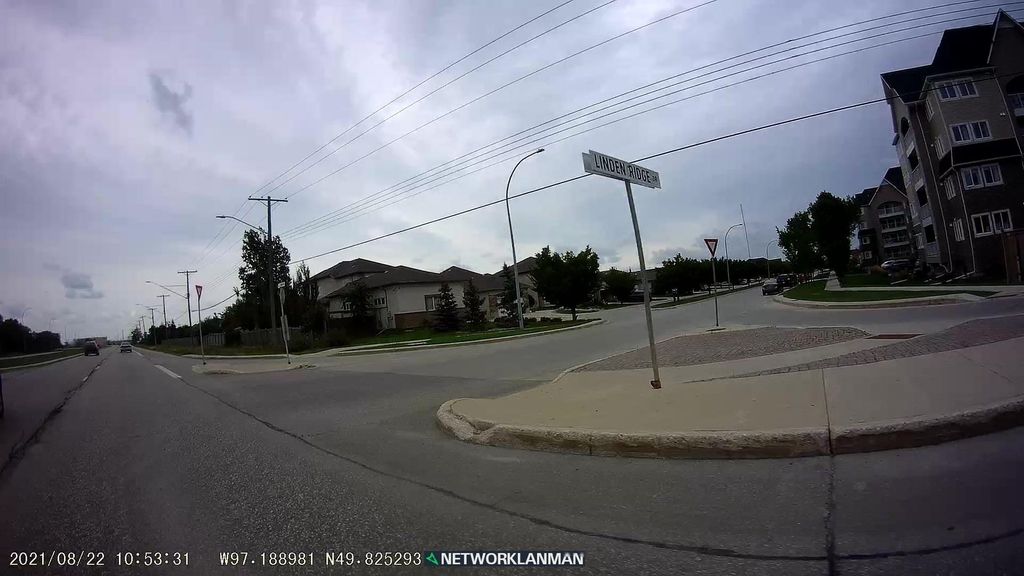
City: winnipeg